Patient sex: M
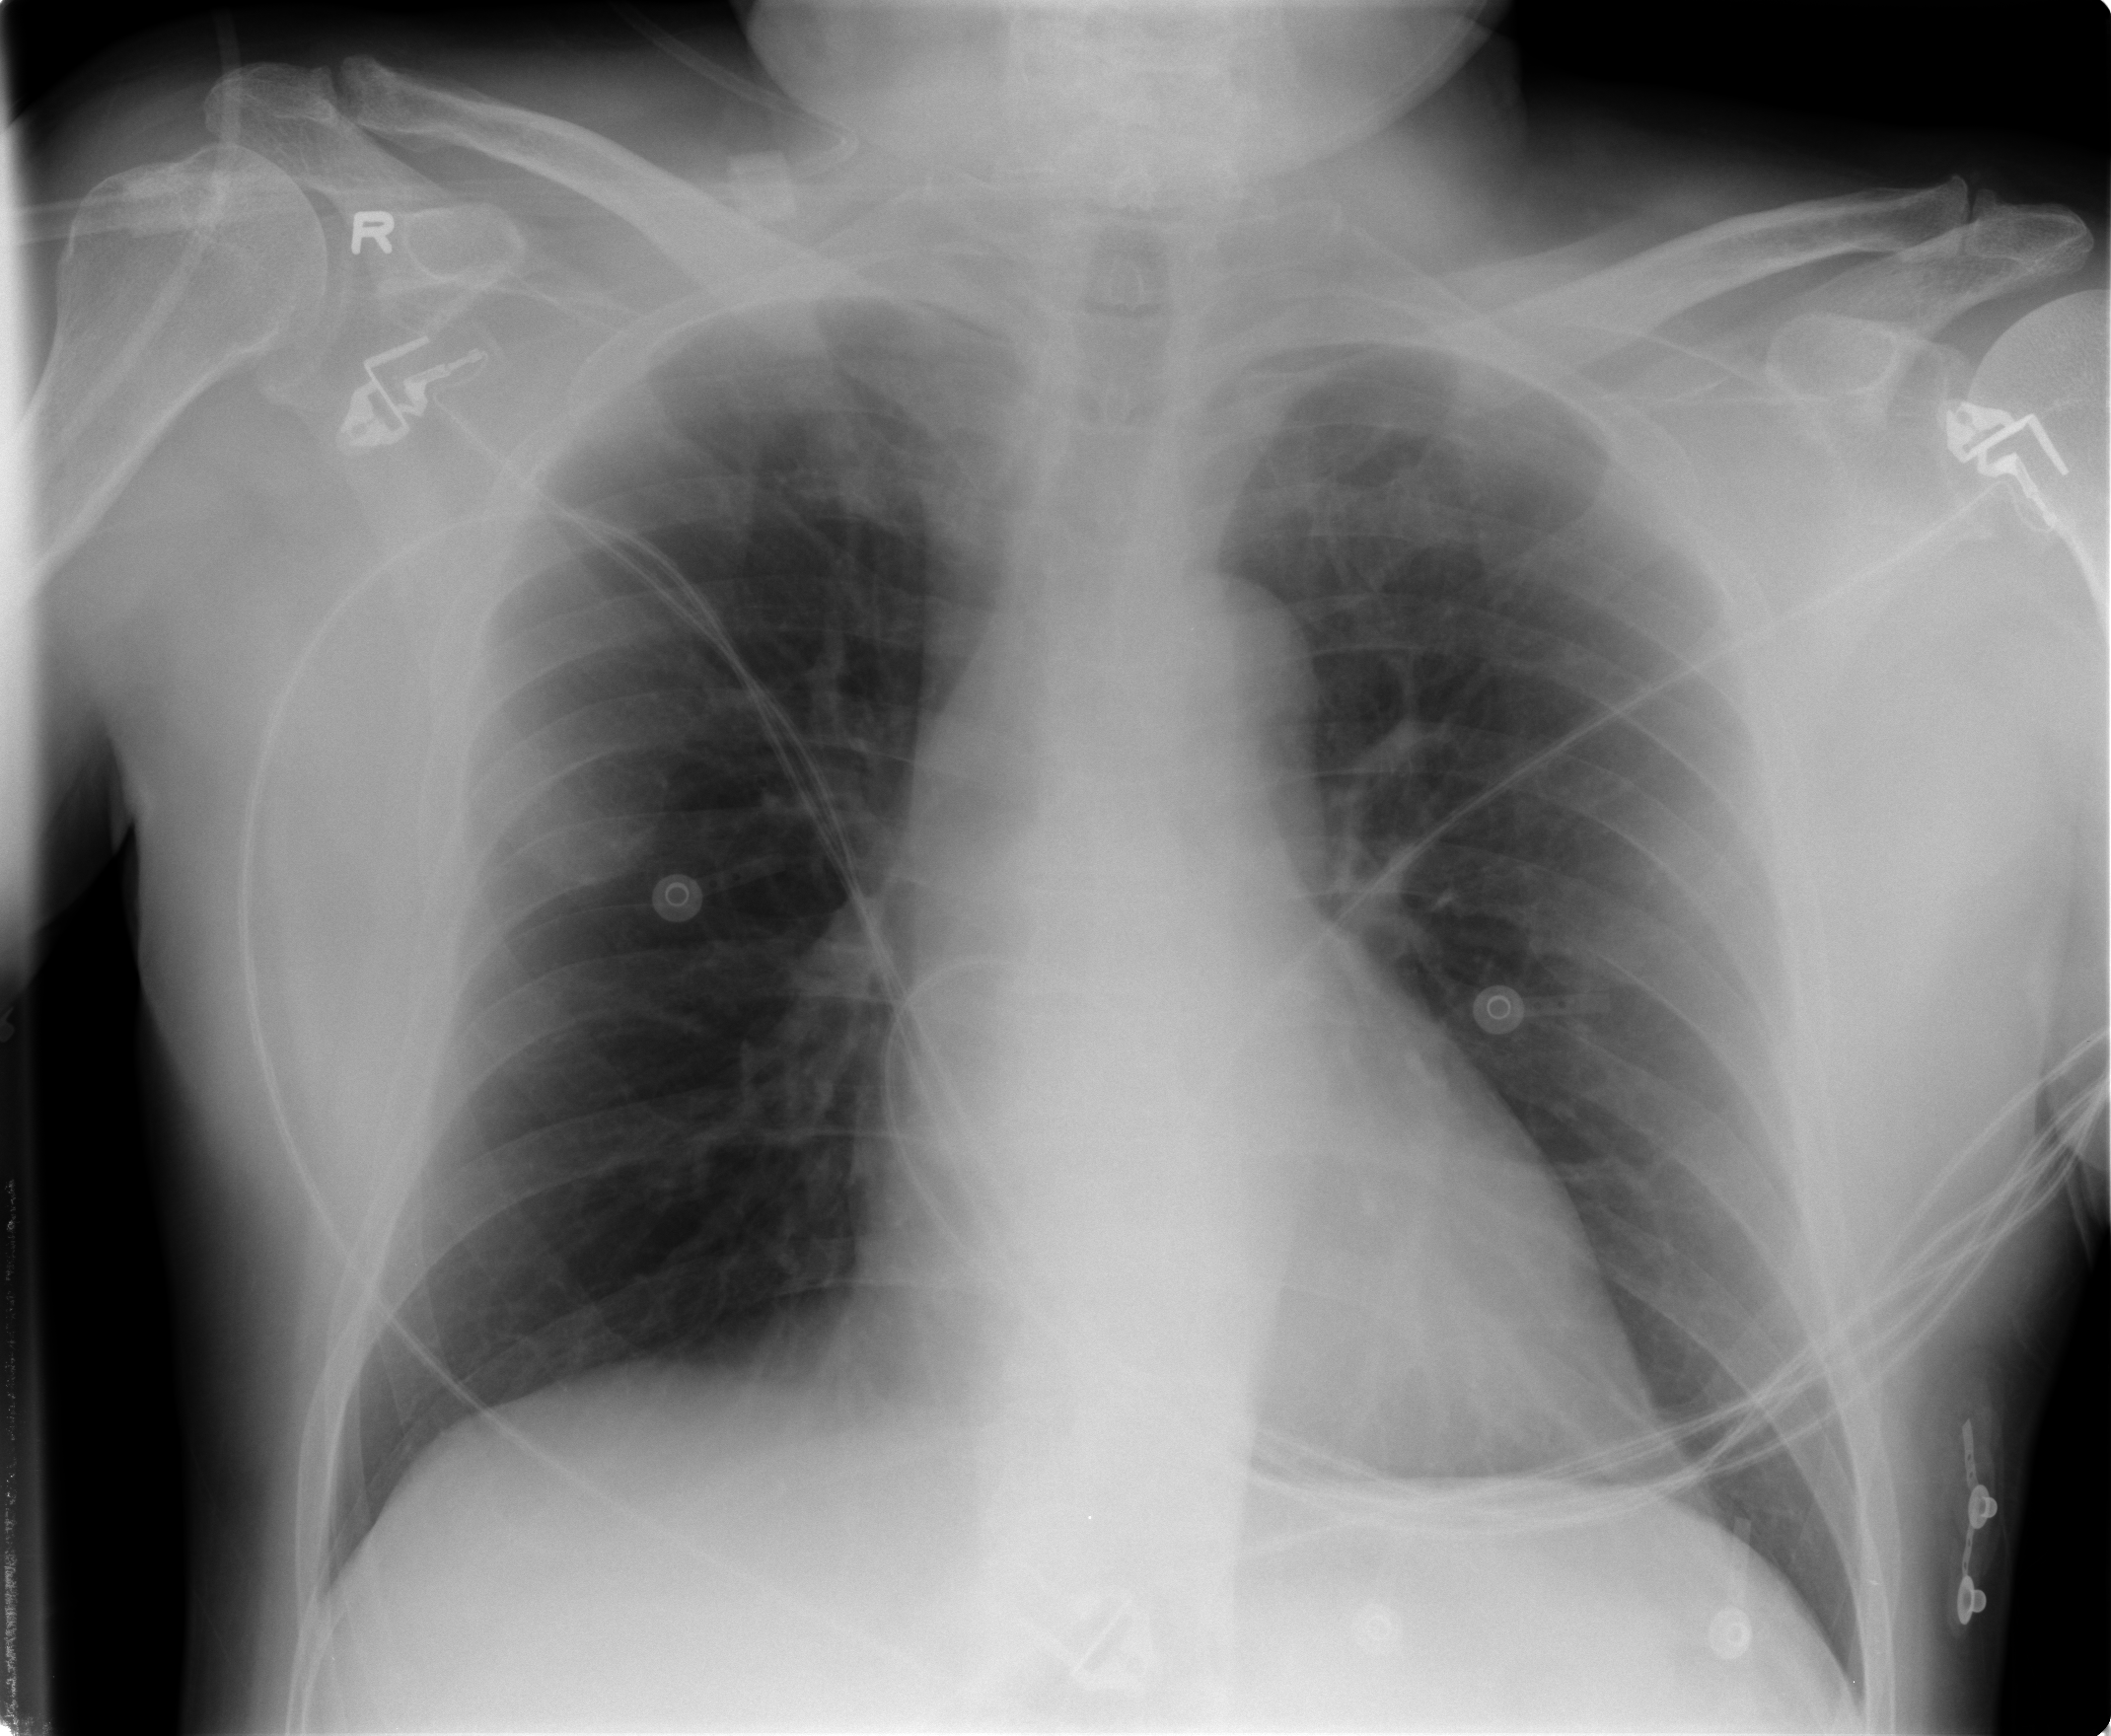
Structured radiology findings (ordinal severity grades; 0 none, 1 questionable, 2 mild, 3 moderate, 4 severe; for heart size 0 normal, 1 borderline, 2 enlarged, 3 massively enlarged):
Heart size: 1
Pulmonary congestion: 2
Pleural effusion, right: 0
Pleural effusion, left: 0
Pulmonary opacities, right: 0
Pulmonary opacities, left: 0
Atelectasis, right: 0
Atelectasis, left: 0